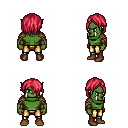
a pixel art fantasy rpg character, male body template, orc, green skin, leather shoulder armor, gold greaves, ruby red bangs hairstyle, cloth bracers, brown shoes, four views (front, back, left, right), 2x2 character sprite sheet, small pixel art, hard edges, no anti-aliasing